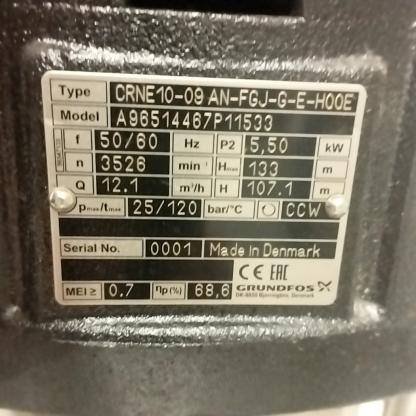
Klasa: tabliczka-znamionowa